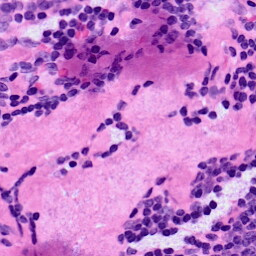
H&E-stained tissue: LymphNode